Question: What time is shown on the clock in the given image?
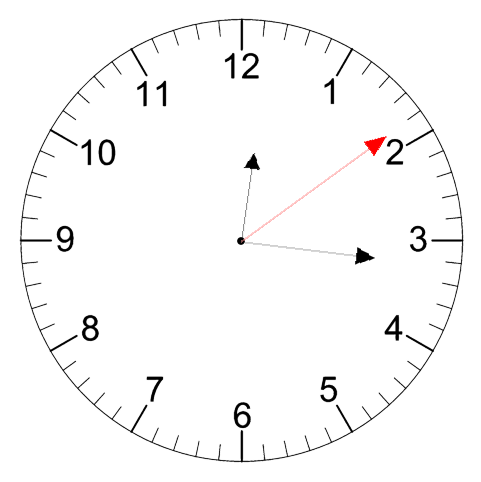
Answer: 12:16:09